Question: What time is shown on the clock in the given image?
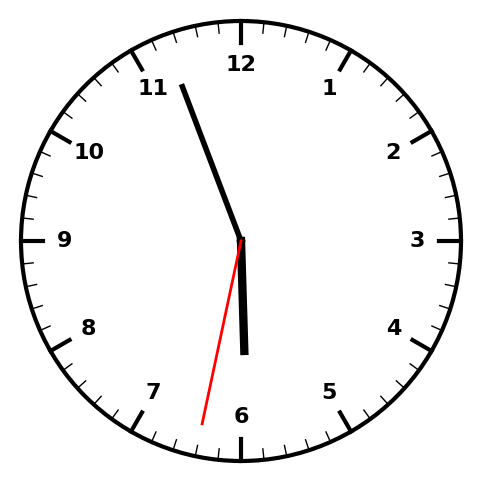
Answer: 05:56:32